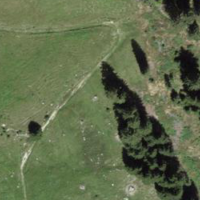
EUNIS habitat code: 23
Species observed at this site:
Pinguicula vulgaris
Succisa pratensis